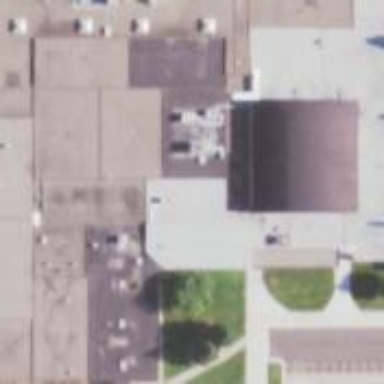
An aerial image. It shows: School building.